Question:
Hello, as the boxes that you see in the picture are not of the same height. I have no idea why this is like that. I would appreciate any help given.
Here is my code:
'''
<div style='text-align: center; font-weight: bold;' dir='rtl'>
<div class='box' style='width: auto;'>
<div class='box-title top-rounded'>m`rKHt mSHtmSHym</div>
<div class='box-body bottom-rounded'>
<div class='box' style='display: block;'>
<div class='box-title top-rounded top-border'>bsysyt</div>
<div class='box-body bottom-rounded bottom-border'>
<p>hrSHmh vhtHbrvt</p>
<p>htHbrvt AvTvmTyt</p>
</div>
</div>
<div class='box' style='display: block;'>
<div class='box-title top-rounded top-border'>mtkdmt</div>
<div class='box-body bottom-rounded bottom-border'>
<p style='color: #000;'>Hbylh bsysyt</p>
<p>prvpyl<p>
</div>
</div>
</div>
</div>
<div class='box' style='width: auto;'>
<div class='box-title top-rounded'>m`rKHt hrygvt</div>
<div class='box-body bottom-rounded'>
<div class='box' style='display: block;'>
<div class='box-title top-rounded top-border'>bsysyt</div>
<div class='box-body bottom-rounded bottom-border'>
<p>rmvt</p>
</div>
</div>
<div class='box' style='display: block;'>
<div class='box-title top-rounded top-border'>mtkdmt</div>
<div class='box-body bottom-rounded bottom-border'>
<p style='color: #000;'>Hbylh bsysyt</p>
<p>sTATs</p>
</div>
</div>
</div>
</div>
<div class='box' style='width: auto;'>
<div class='box-title top-rounded'>m`rKHt mKHvnyvt</div>
<div class='box-body bottom-rounded'>
<div class='box' style='display: block;'>
<div class='box-title top-rounded top-border'>bsysyt</div>
<div class='box-body bottom-rounded bottom-border'>
<p>rKHbym TSybvrym vrgylym</p>
</div>
</div>
<div class='box' style='display: block;'>
<div class='box-title top-rounded top-border'>mtkdmt</div>
<div class='box-body bottom-rounded bottom-border'>
<p style='color: #000;'>Hbylh bsysyt</p>
<p>rKHbym myvHdym vlAdmynym blbd (rkvn)<p>
</div>
</div>
</div>
</div>
<div class='box' style='width: auto;'>
<div class='box-title top-rounded'>m`rKHt klAnym</div>
<div class='box-body bottom-rounded'>
<div class='box' style='display: block;'>
<div class='box-title top-rounded bottom-rounded full-border'>bsysyt</div>
</div>
<div class='box' style='display: block;'>
<div class='box-title top-rounded top-border'>mtkdmt</div>
<div class='box-body bottom-rounded bottom-border'>
<p style='color: #000;'>Hbylh bsysyt</p>
<p>mlHmt klAnym (klAn vvAr)</p>
</div>
</div>
</div>
</div>
<div class='box' style='width: auto;'>
<div class='box-title top-rounded'>m`rKHt p`ylvyvt</div>
<div class='box-body bottom-rounded'>
<div class='box' style='display: block;'>
<div class='box-title top-rounded top-border'>bsysyt</div>
<div class='box-body bottom-rounded bottom-border'>
<p>Minigun</p>
<p>War</p>
<p>Monster</p>
<p>Boom</p>
<p>Flame</p>
<p>Chain</p>
<p>Karting (lA myrvTS)</p>
</div>
</div>
<div class='box' style='display: block;'>
<div class='box-title top-rounded top-border'>mtkdmt</div>
<div class='box-body bottom-rounded bottom-border'>
<p style='color: #000;'>Hbylh bsysyt</p>
<p>Sultan Wars</p>
<p>Team War</p>
</div>
</div>
</div>
</div>
</div>
'''
css:
'''
.box {
width: 100%;
display: inline-block;
direction: rtl;
}
.box-title {
margin-top: 10px;
margin-left: 10px;
margin-right: 10px;
padding: 10px;
background-color: #0E508C;
color: #fff;
font-size: 22px;
font-weight: bold;
text-align: center;
}
.box-body {
margin-left: 10px;
margin-right: 10px;
margin-bottom: 10px;
padding: 10px;
background-color: #023767;
color: #fff;
font-size: 16px;
}
'''
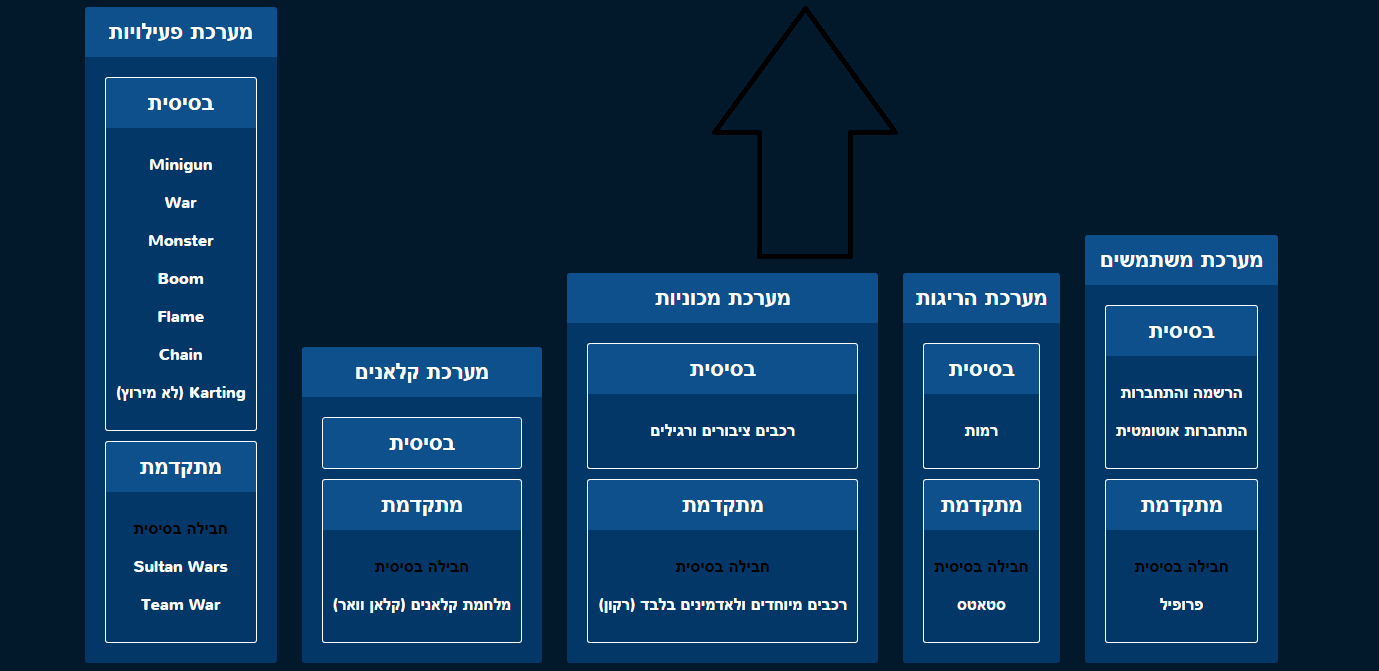
Answer: flex could help if you are willing to use it .
Add a wrapper displayed as a flex box , then display direct childs as flexbox too , but in columns.
'''
.flex {
text-align: center;
font-weight: bold;
direction: rtl;
display: flex;
}
.flex>.box {
display: flex;
flex-direction: column;
flex: 1;
}
.box {
}
.box-title {
margin-top: 10px;
margin-left: 10px;
margin-right: 10px;
padding: 10px;
background-color: #0E508C;
color: #fff;
font-size: 22px;
font-weight: bold;
text-align: center;
}
.box-body {
margin-left: 10px;
margin-right: 10px;
margin-bottom:10px;
padding: 10px;
background-color: #023767;
color: #fff;
font-size: 16px;
flex:1;
}
'''
'''
<div class="flex">
<div class='box' style='width: auto;'>
<div class='box-title top-rounded'>m`rKHt mSHtmSHym
</div>
<div class='box-body bottom-rounded'>
<div class='box' style='display: block;'>
<div class='box-title top-rounded top-border'>bsysyt
</div>
<div class='box-body bottom-rounded bottom-border'>
<p>hrSHmh vhtHbrvt</p>
<p>htHbrvt AvTvmTyt</p>
</div>
</div>
<div class='box' style='display: block;'>
<div class='box-title top-rounded top-border'>mtkdmt
</div>
<div class='box-body bottom-rounded bottom-border'>
<p style='color: #000;'>Hbylh bsysyt</p>
<p>prvpyl
<p>
</div>
</div>
</div>
</div>
<div class='box' style='width: auto;'>
<div class='box-title top-rounded'>m`rKHt hrygvt
</div>
<div class='box-body bottom-rounded'>
<div class='box' style='display: block;'>
<div class='box-title top-rounded top-border'>bsysyt
</div>
<div class='box-body bottom-rounded bottom-border'>
<p>rmvt</p>
</div>
</div>
<div class='box' style='display: block;'>
<div class='box-title top-rounded top-border'>mtkdmt
</div>
<div class='box-body bottom-rounded bottom-border'>
<p style='color: #000;'>Hbylh bsysyt</p>
<p>sTATs</p>
</div>
</div>
</div>
</div>
<div class='box' style='width: auto;'>
<div class='box-title top-rounded'>m`rKHt mKHvnyvt
</div>
<div class='box-body bottom-rounded'>
<div class='box' style='display: block;'>
<div class='box-title top-rounded top-border'>bsysyt
</div>
<div class='box-body bottom-rounded bottom-border'>
<p>rKHbym TSybvrym vrgylym</p>
</div>
</div>
<div class='box' style='display: block;'>
<div class='box-title top-rounded top-border'>mtkdmt</div>
<div class='box-body bottom-rounded bottom-border'>
<p style='color: #000;'>Hbylh bsysyt</p>
<p>rKHbym myvHdym vlAdmynym blbd (rkvn)
<p>
</div>
</div>
</div>
</div>
<div class='box' style='width: auto;'>
<div class='box-title top-rounded'>m`rKHt klAnym</div>
<div class='box-body bottom-rounded'>
<div class='box' style='display: block;'>
<div class='box-title top-rounded bottom-rounded full-border'>bsysyt</div>
</div>
<div class='box' style='display: block;'>
<div class='box-title top-rounded top-border'>mtkdmt</div>
<div class='box-body bottom-rounded bottom-border'>
<p style='color: #000;'>Hbylh bsysyt</p>
<p>mlHmt klAnym (klAn vvAr)</p>
</div>
</div>
</div>
</div>
<div class='box' style='width: auto;'>
<div class='box-title top-rounded'>m`rKHt p`ylvyvt</div>
<div class='box-body bottom-rounded'>
<div class='box' style='display: block;'>
<div class='box-title top-rounded top-border'>bsysyt</div>
<div class='box-body bottom-rounded bottom-border'>
<p>Minigun</p>
<p>War</p>
<p>Monster</p>
<p>Boom</p>
<p>Flame</p>
<p>Chain</p>
<p>Karting (lA myrvTS)</p>
</div>
</div>
<div class='box' style='display: block;'>
<div class='box-title top-rounded top-border'>mtkdmt</div>
<div class='box-body bottom-rounded bottom-border'>
<p style='color: #000;'>Hbylh bsysyt</p>
<p>Sultan Wars</p>
<p>Team War</p>
</div>
</div>
</div>
</div>
</div>
'''